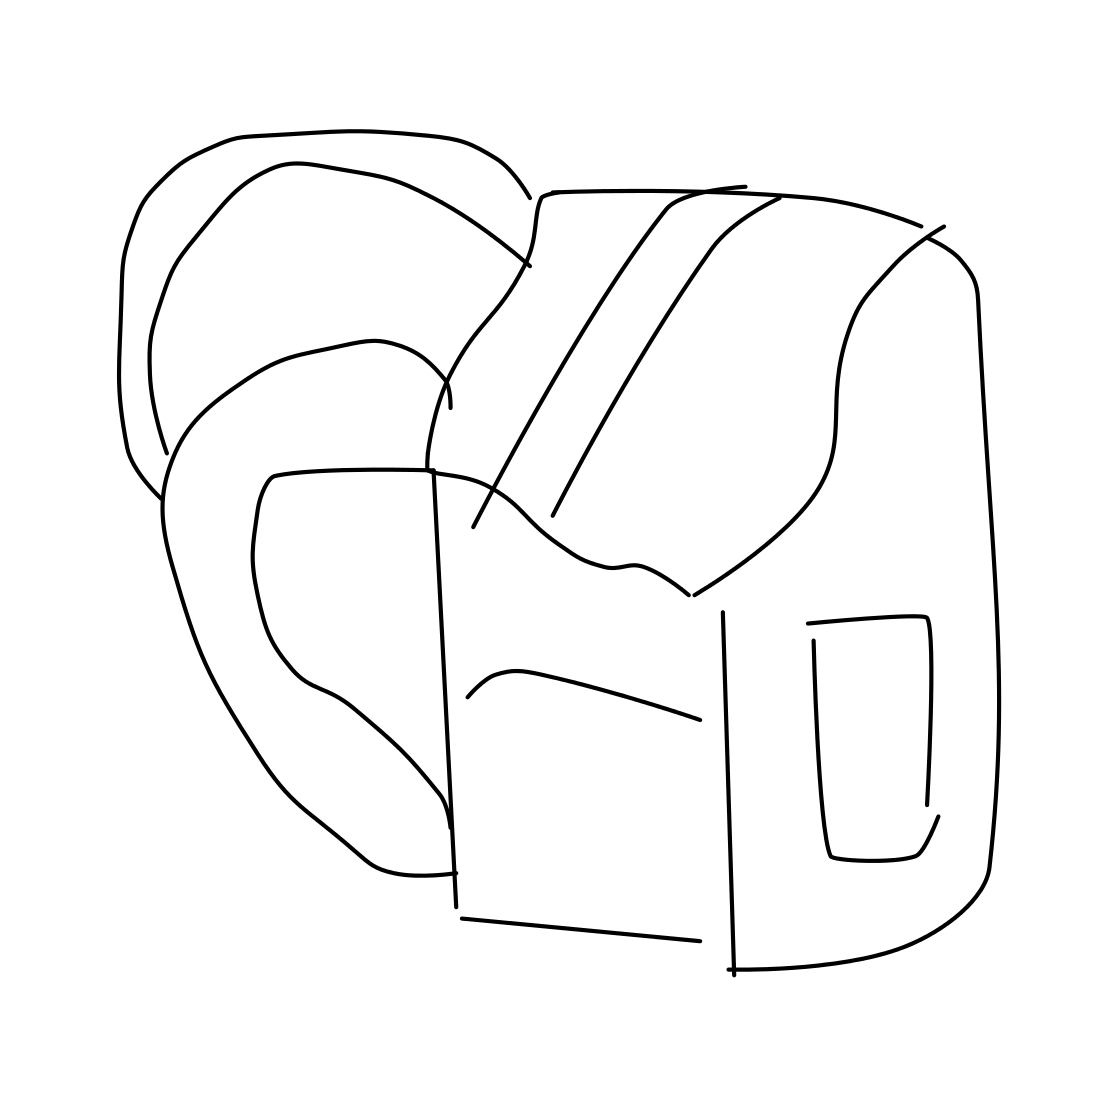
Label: backpack